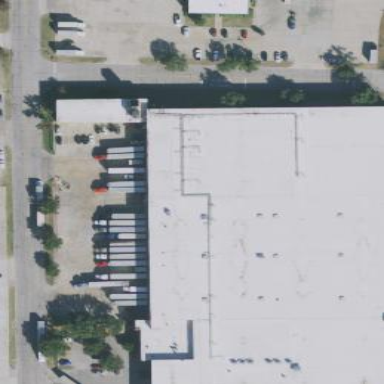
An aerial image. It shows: Warehouse.